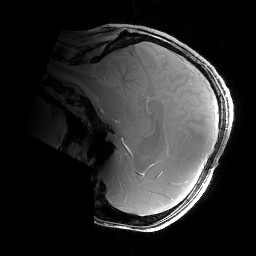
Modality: PDw
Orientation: sagittal
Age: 25
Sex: male
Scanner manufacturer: siemens
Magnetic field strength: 6.98 T
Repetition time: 1.3 s
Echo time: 0.00231 s